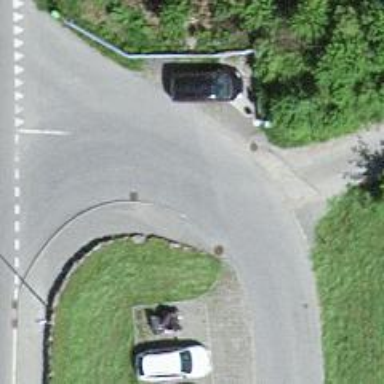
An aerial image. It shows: Smoothly paved residential road.